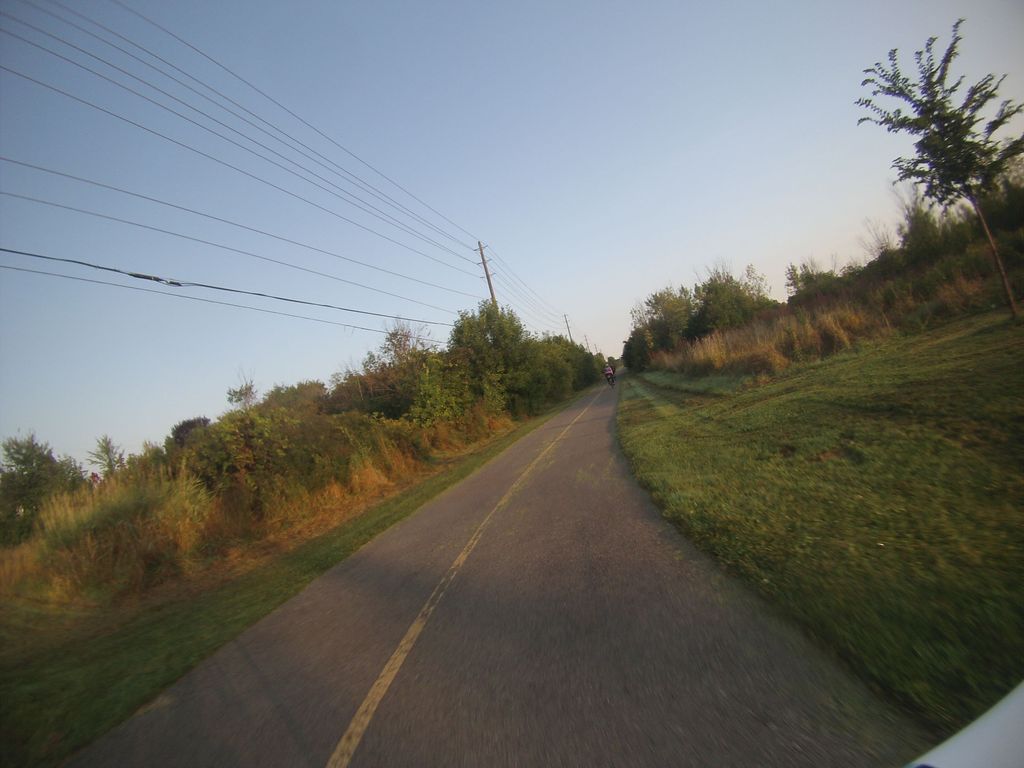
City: ottawa-gatineau